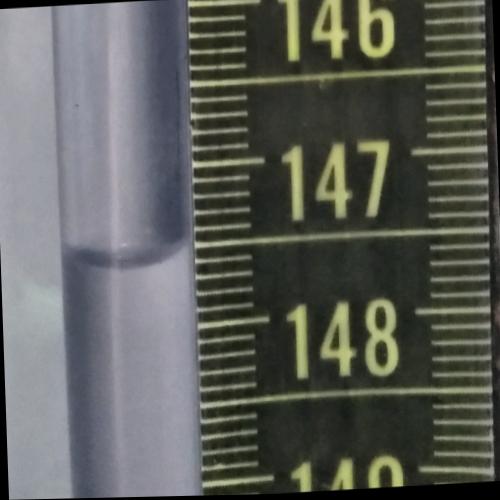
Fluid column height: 147.6 cm